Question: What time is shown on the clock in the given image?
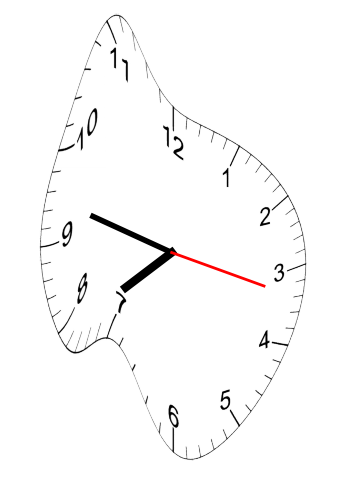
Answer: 07:47:17